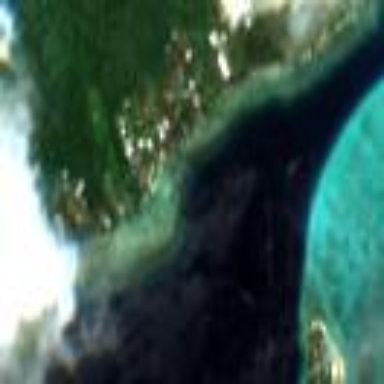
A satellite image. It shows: Beautiful reef in its natural habitat.